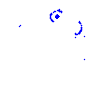
Particle: electron